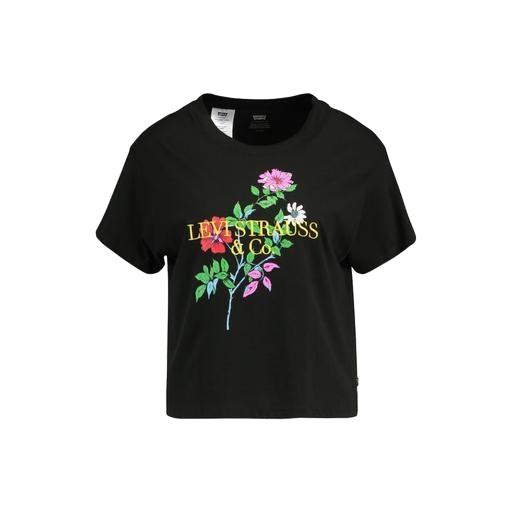
black floral logo t-shirt, black t-shirt floral print, black flower-print tee, white background